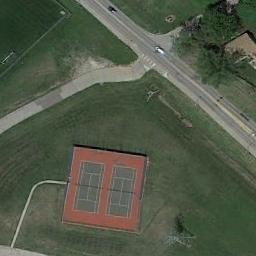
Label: tennis_court